Interaction volume radius: 10 \u00c5
Interaction volume height: 10 \u00c5
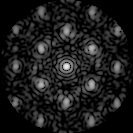
Disorder parameter: 0.4137